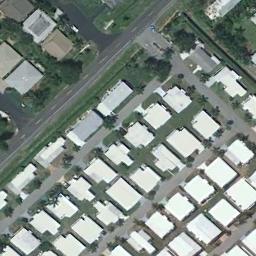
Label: mobile_home_park